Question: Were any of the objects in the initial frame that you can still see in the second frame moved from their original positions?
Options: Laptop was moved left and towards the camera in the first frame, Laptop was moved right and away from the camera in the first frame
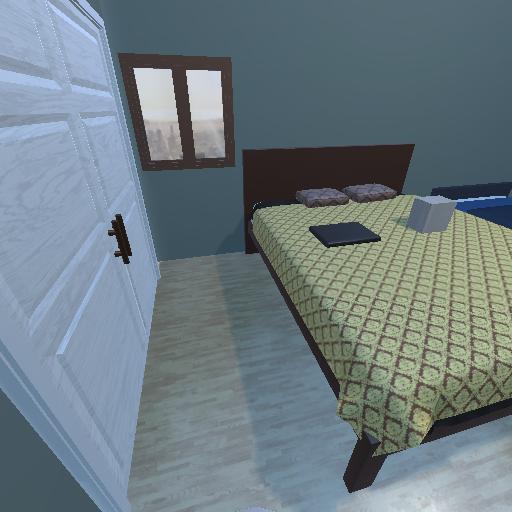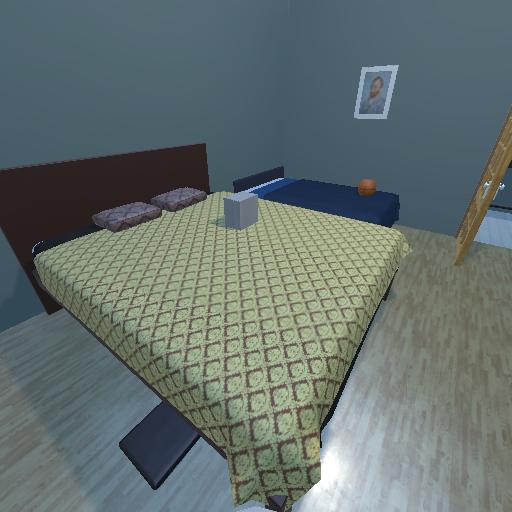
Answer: Laptop was moved left and towards the camera in the first frame